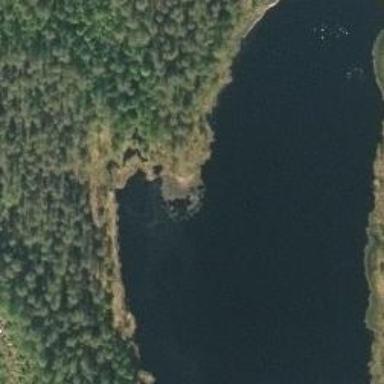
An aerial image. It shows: Beautiful lake surrounded by nature.